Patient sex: M
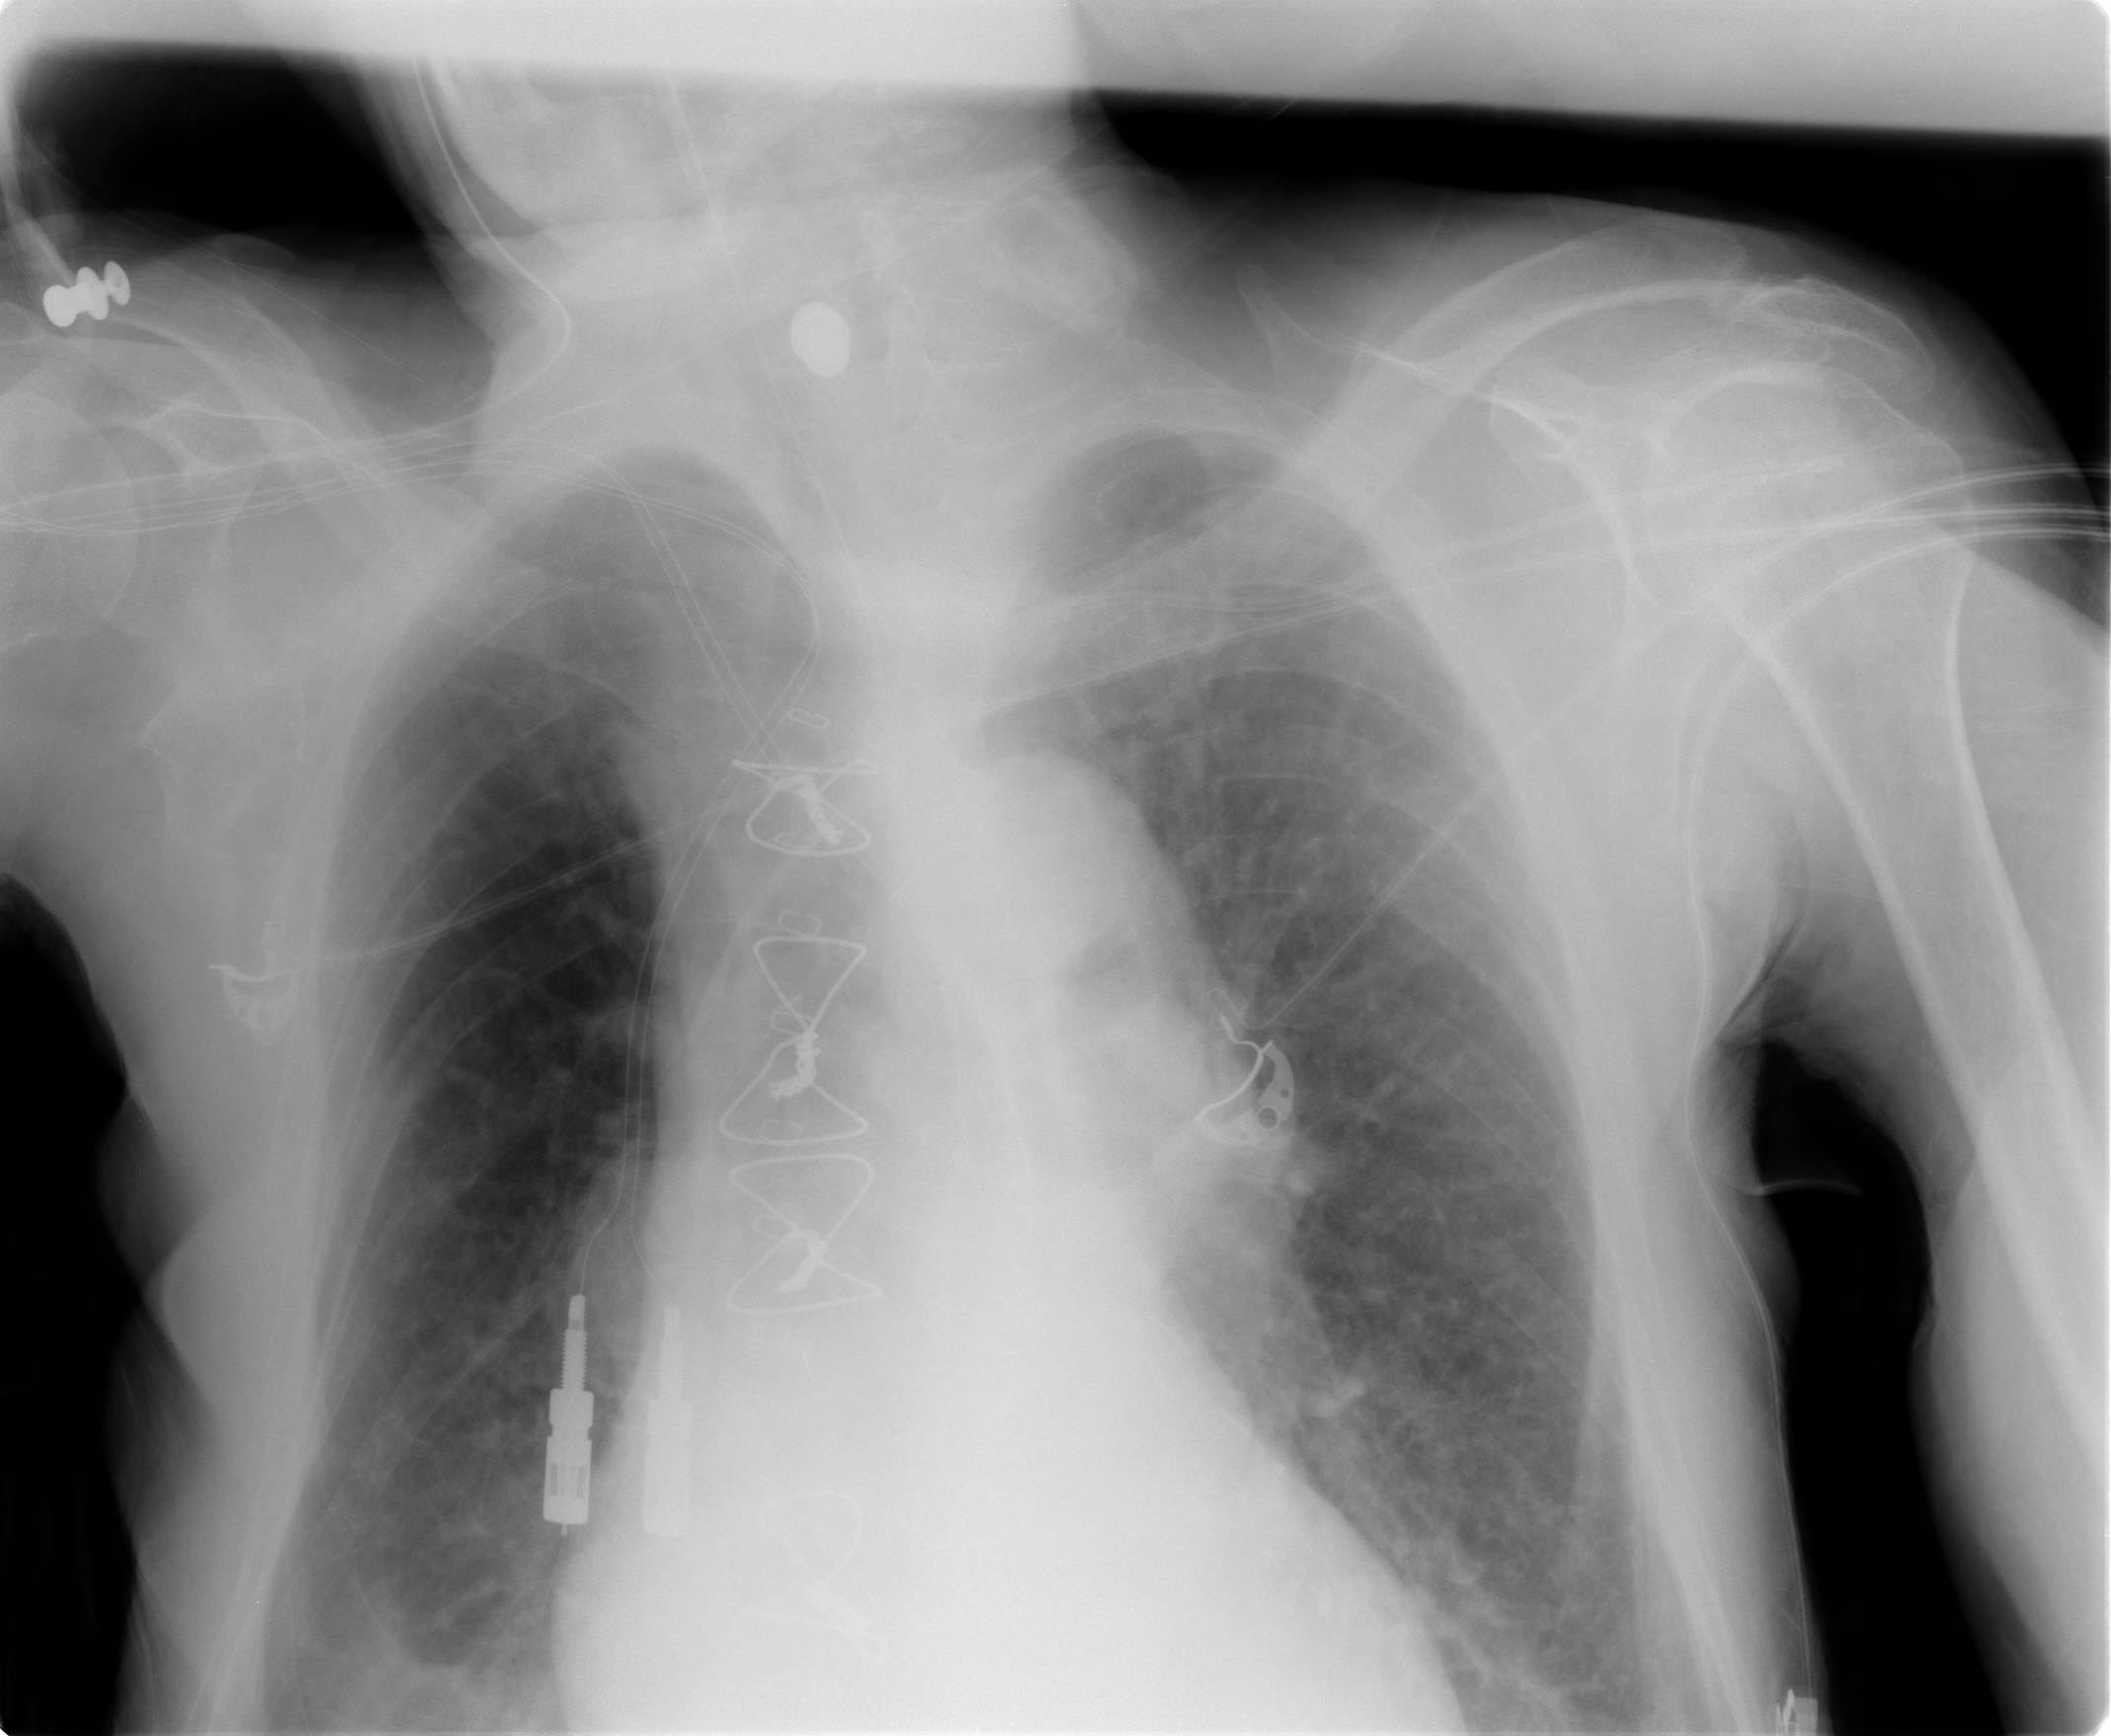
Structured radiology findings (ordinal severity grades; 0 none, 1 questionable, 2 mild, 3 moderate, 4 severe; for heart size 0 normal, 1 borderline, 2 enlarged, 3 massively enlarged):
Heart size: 2
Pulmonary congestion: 2
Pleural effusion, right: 1
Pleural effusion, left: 1
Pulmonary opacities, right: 0
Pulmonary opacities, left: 2
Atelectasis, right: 2
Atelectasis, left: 2